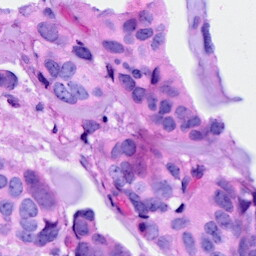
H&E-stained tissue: Breast